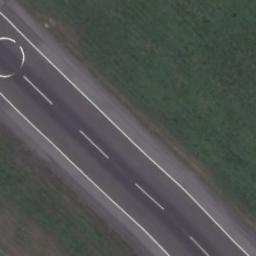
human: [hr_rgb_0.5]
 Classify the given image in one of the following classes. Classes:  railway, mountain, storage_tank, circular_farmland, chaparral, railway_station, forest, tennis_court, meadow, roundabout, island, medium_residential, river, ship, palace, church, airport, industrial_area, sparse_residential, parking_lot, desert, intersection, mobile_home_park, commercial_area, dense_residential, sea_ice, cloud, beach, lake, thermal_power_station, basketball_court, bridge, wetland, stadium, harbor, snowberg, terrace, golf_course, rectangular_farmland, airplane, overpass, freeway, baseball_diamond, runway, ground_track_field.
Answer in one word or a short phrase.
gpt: runway